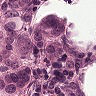
Metastatic tissue present: yes